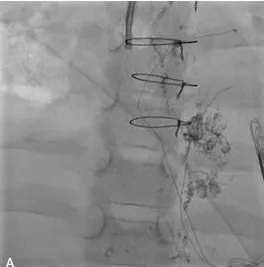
Thoracic duct embolization using the transvenous approach. Fluoroscopic imaging showing the chylous leak, confirming the thoracic duct lesion. The transvenous approach: Thoracic duct cannulation was attempted using a microcatheter.
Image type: radiology (x_ray)